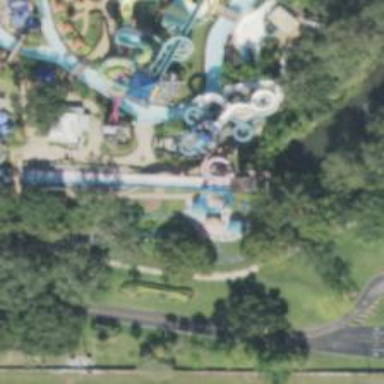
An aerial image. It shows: Water slide attraction.